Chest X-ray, PA view. Patient: 26 years old, sex F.
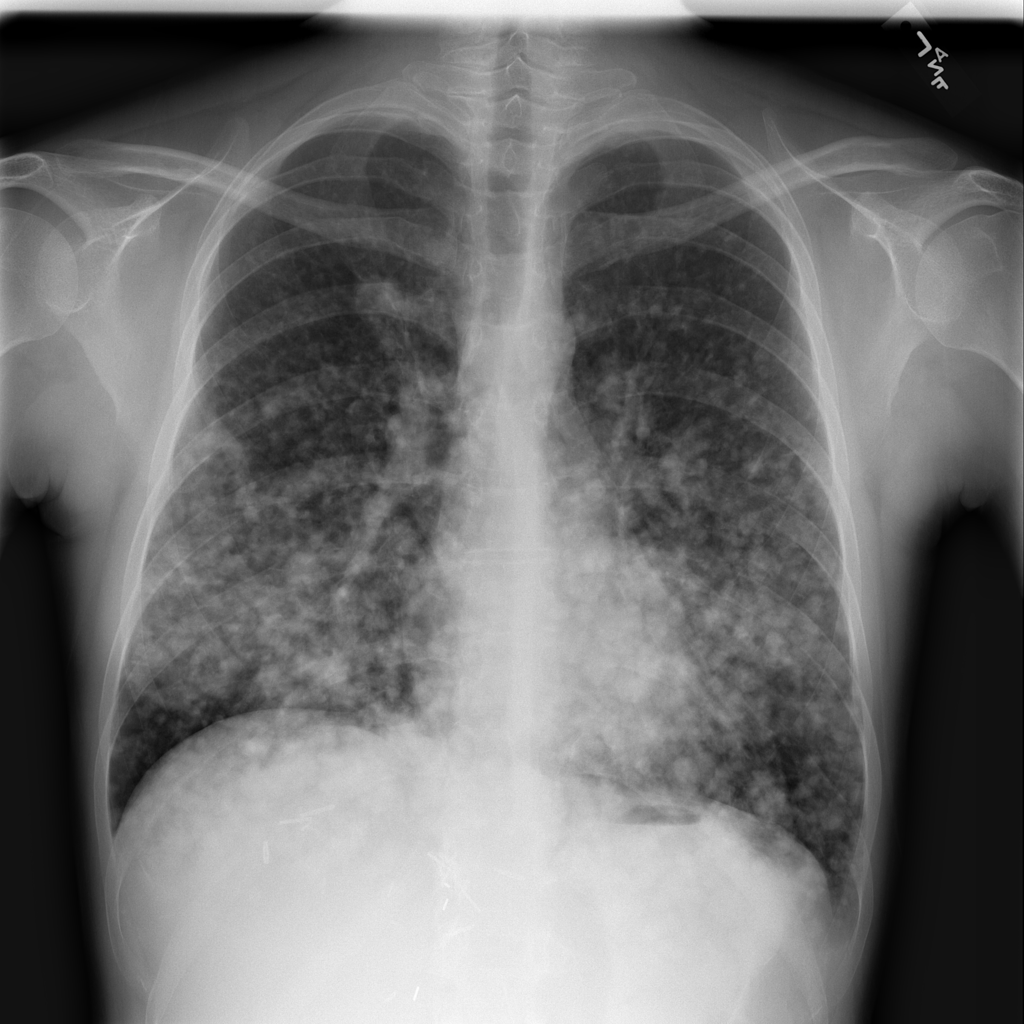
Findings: Mass